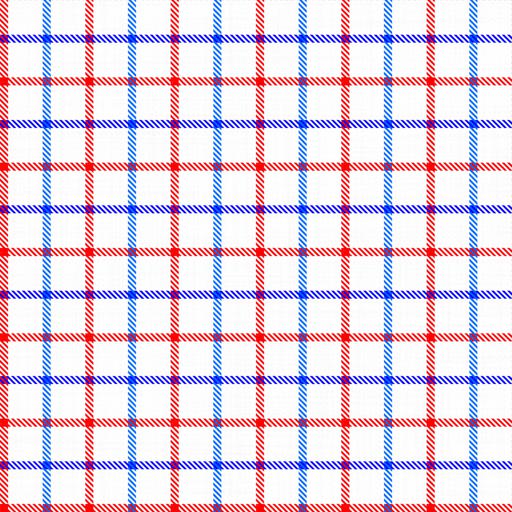
Tags: blue fabric pattern red tartan